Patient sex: M
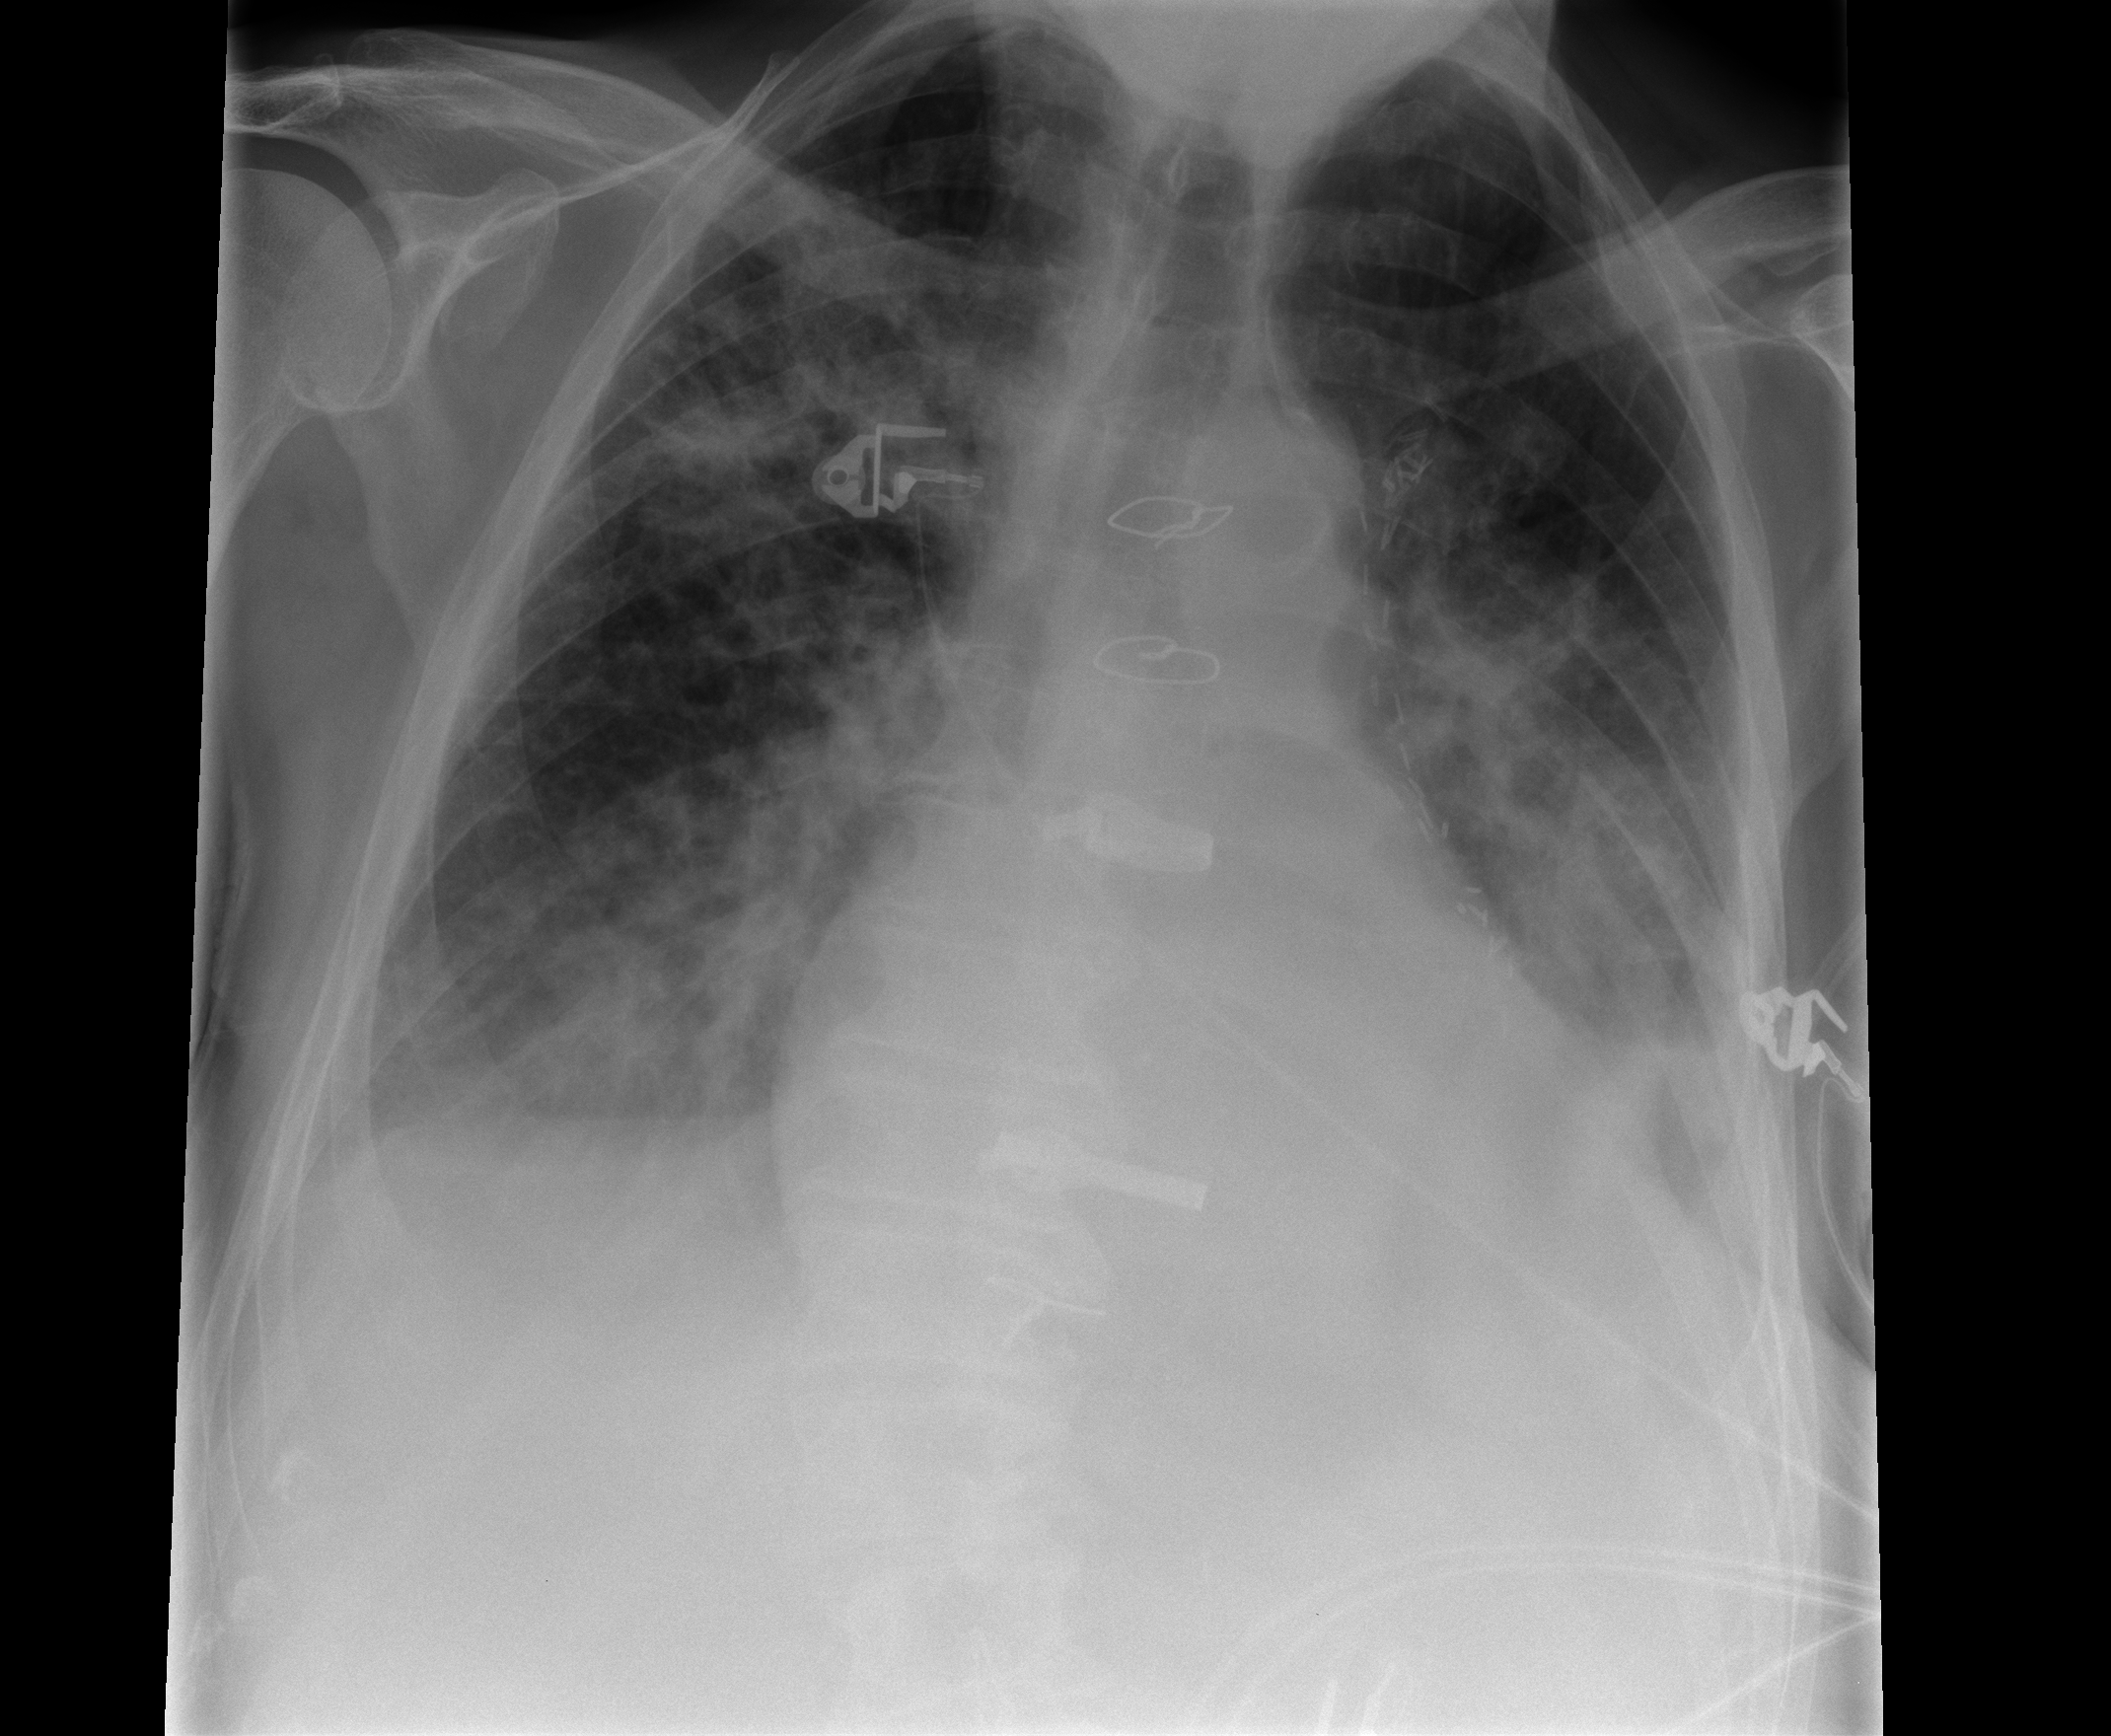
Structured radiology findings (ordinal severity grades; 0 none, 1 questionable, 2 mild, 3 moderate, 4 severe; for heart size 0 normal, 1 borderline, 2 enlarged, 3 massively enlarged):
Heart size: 2
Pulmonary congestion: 2
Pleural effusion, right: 2
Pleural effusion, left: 2
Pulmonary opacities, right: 2
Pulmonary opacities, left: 2
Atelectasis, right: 2
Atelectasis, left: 3